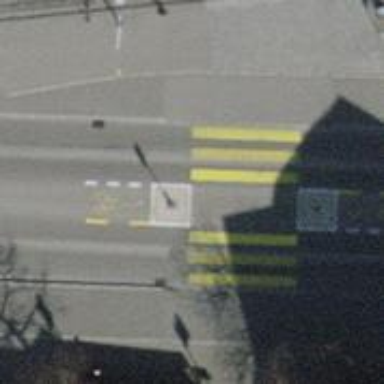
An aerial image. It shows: Uncontrolled zebra crossing with pedestrian island.